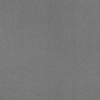
Label: dusty